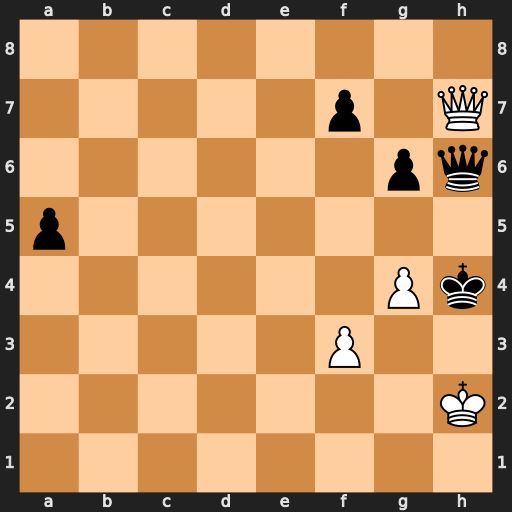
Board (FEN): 8/5p1Q/6pq/p7/6Pk/5P2/7K/8
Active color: w
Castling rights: -
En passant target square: -
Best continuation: Qxh6#